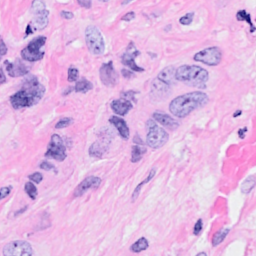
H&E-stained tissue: Breast